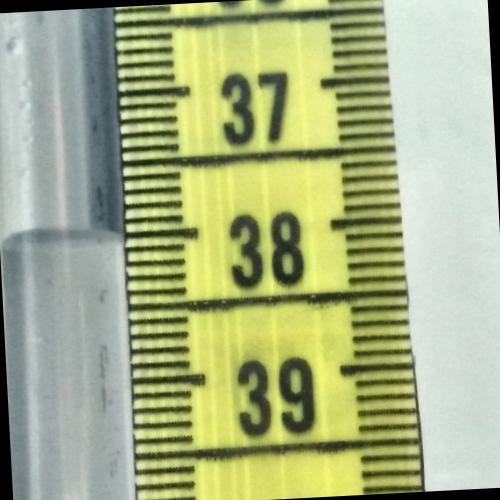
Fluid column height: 38.0 cm